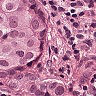
Metastatic tissue present: yes